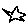
Label: star